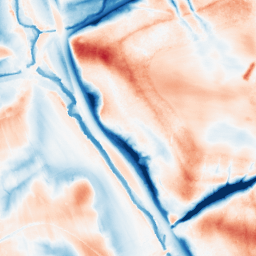
Category: edge_preserving
Decomposition family: guided
Decomposition parameters: radius: 16
eps: 0.01
Upsampling method: bicubic
Upsampling parameters: scale: 8
Upsampling scale: 8